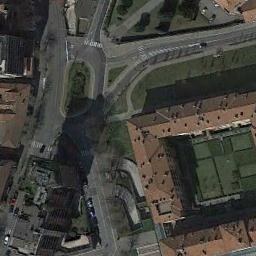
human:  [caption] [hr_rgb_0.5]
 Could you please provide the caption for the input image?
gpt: The roundabout is on the grass next to buildings .

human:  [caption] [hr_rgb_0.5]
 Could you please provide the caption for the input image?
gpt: The roundabout with some exits and entrances is surrounded by some buildings .

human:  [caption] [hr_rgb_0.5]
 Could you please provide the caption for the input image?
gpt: There are many bifurcation roads with many moving and waiting vehicles, Many tall buildings and some trees around the roundabout .

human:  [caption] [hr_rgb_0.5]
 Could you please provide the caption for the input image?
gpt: There are a few buildings of different shapes next to the roundabout .

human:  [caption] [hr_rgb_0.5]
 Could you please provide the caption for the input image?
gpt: There are some buildings and green lawns beside the roundabout .